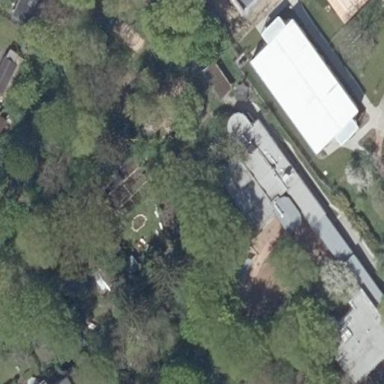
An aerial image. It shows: Kindergarten.